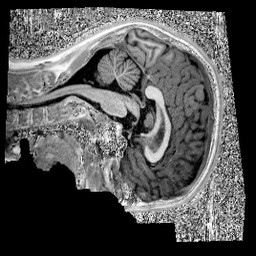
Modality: UNIT1
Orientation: sagittal
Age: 12
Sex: male
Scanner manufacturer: siemens
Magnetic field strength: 3 T
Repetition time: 4 s
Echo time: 0.00303 s